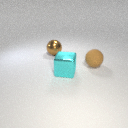
large brown metal sphere to the left of large cyan metal cube